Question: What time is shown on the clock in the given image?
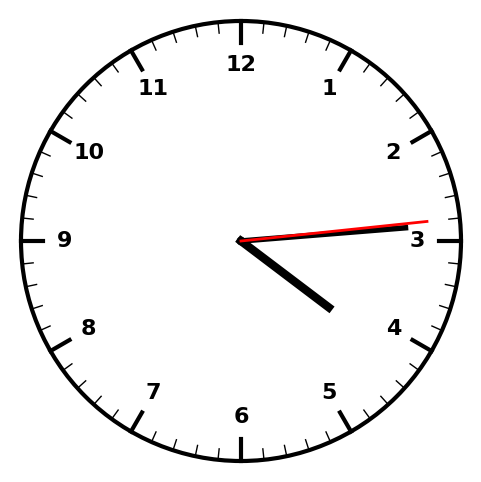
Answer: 04:14:14